Interaction volume radius: 5 \u00c5
Interaction volume height: 10 \u00c5
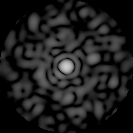
Disorder parameter: 0.8634